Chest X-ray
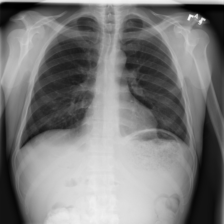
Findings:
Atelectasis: negative
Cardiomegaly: negative
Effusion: positive
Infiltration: negative
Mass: positive
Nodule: negative
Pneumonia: negative
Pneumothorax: negative
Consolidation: negative
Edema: negative
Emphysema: negative
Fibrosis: negative
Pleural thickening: negative
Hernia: negative